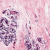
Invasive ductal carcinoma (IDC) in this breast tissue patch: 0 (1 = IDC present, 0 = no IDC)